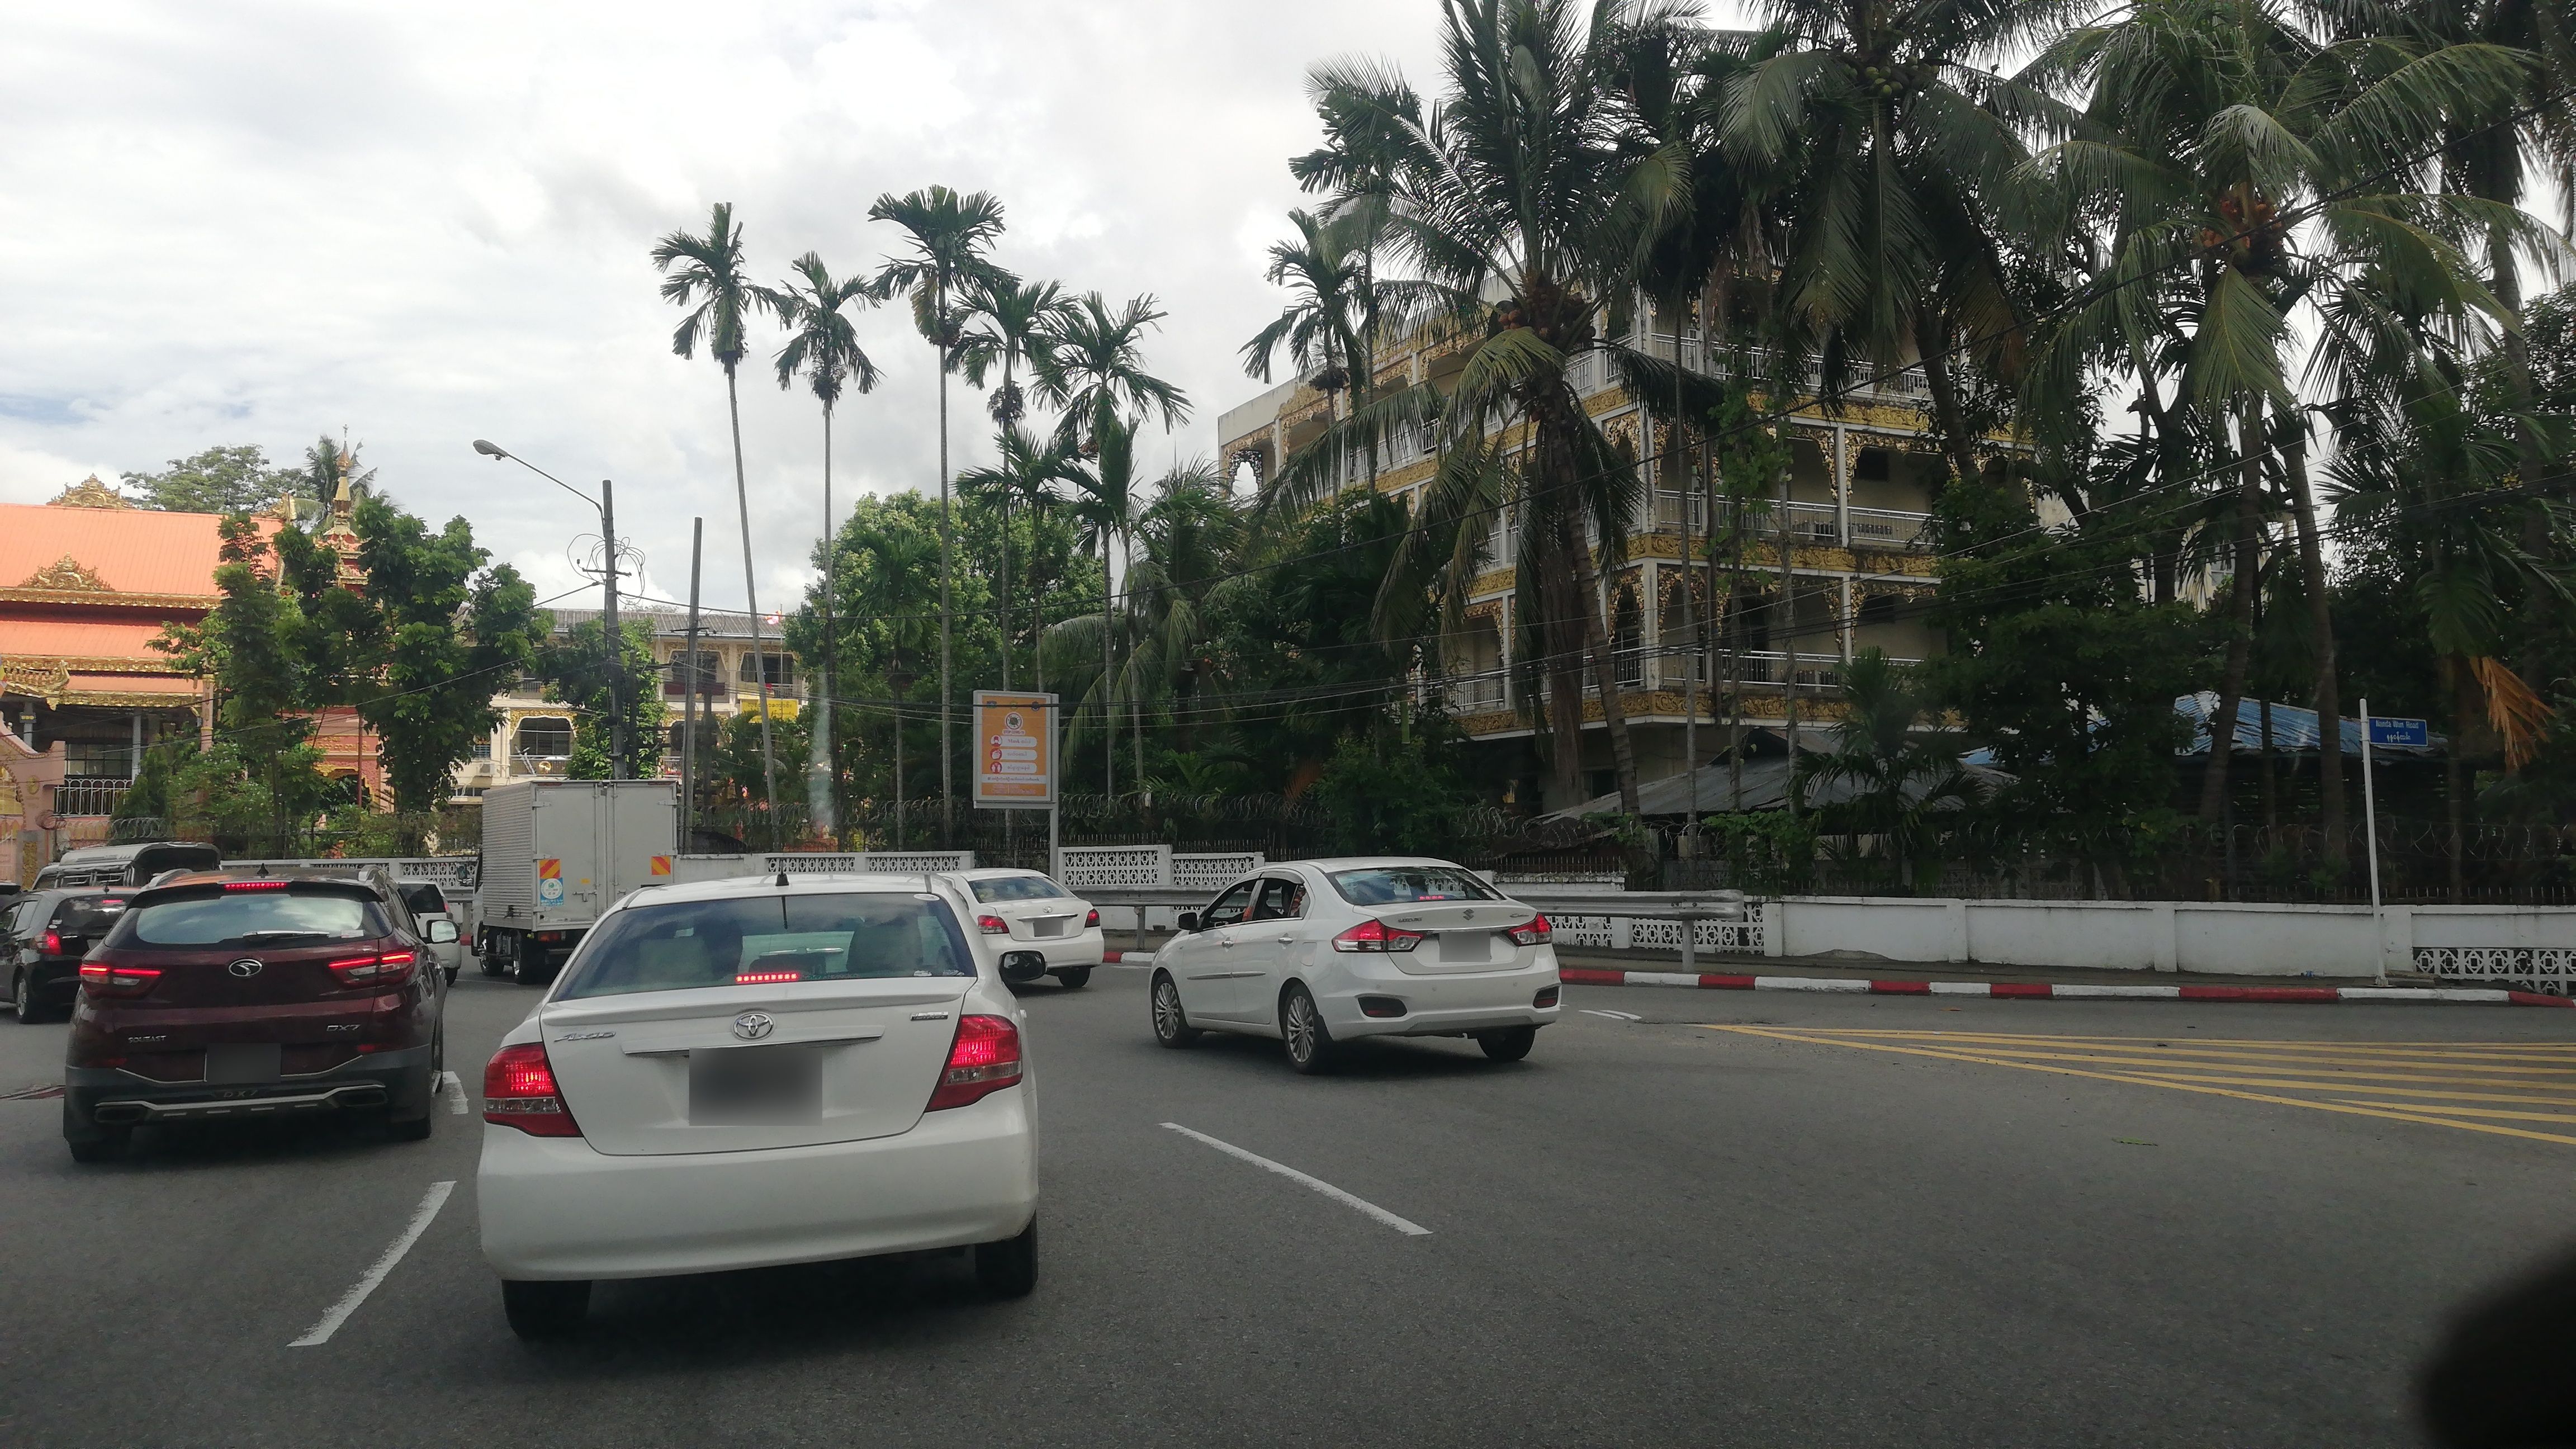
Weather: cloudy
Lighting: day
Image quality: good
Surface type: driving surface
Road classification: primary, secondary
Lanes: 3
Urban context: urban centre
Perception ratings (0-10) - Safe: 3.28, Lively: 7.51, Beautiful: 4.47, Boring: 1.1, Depressing: 3.05, Wealthy: 7.45